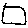
Label: square